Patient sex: F
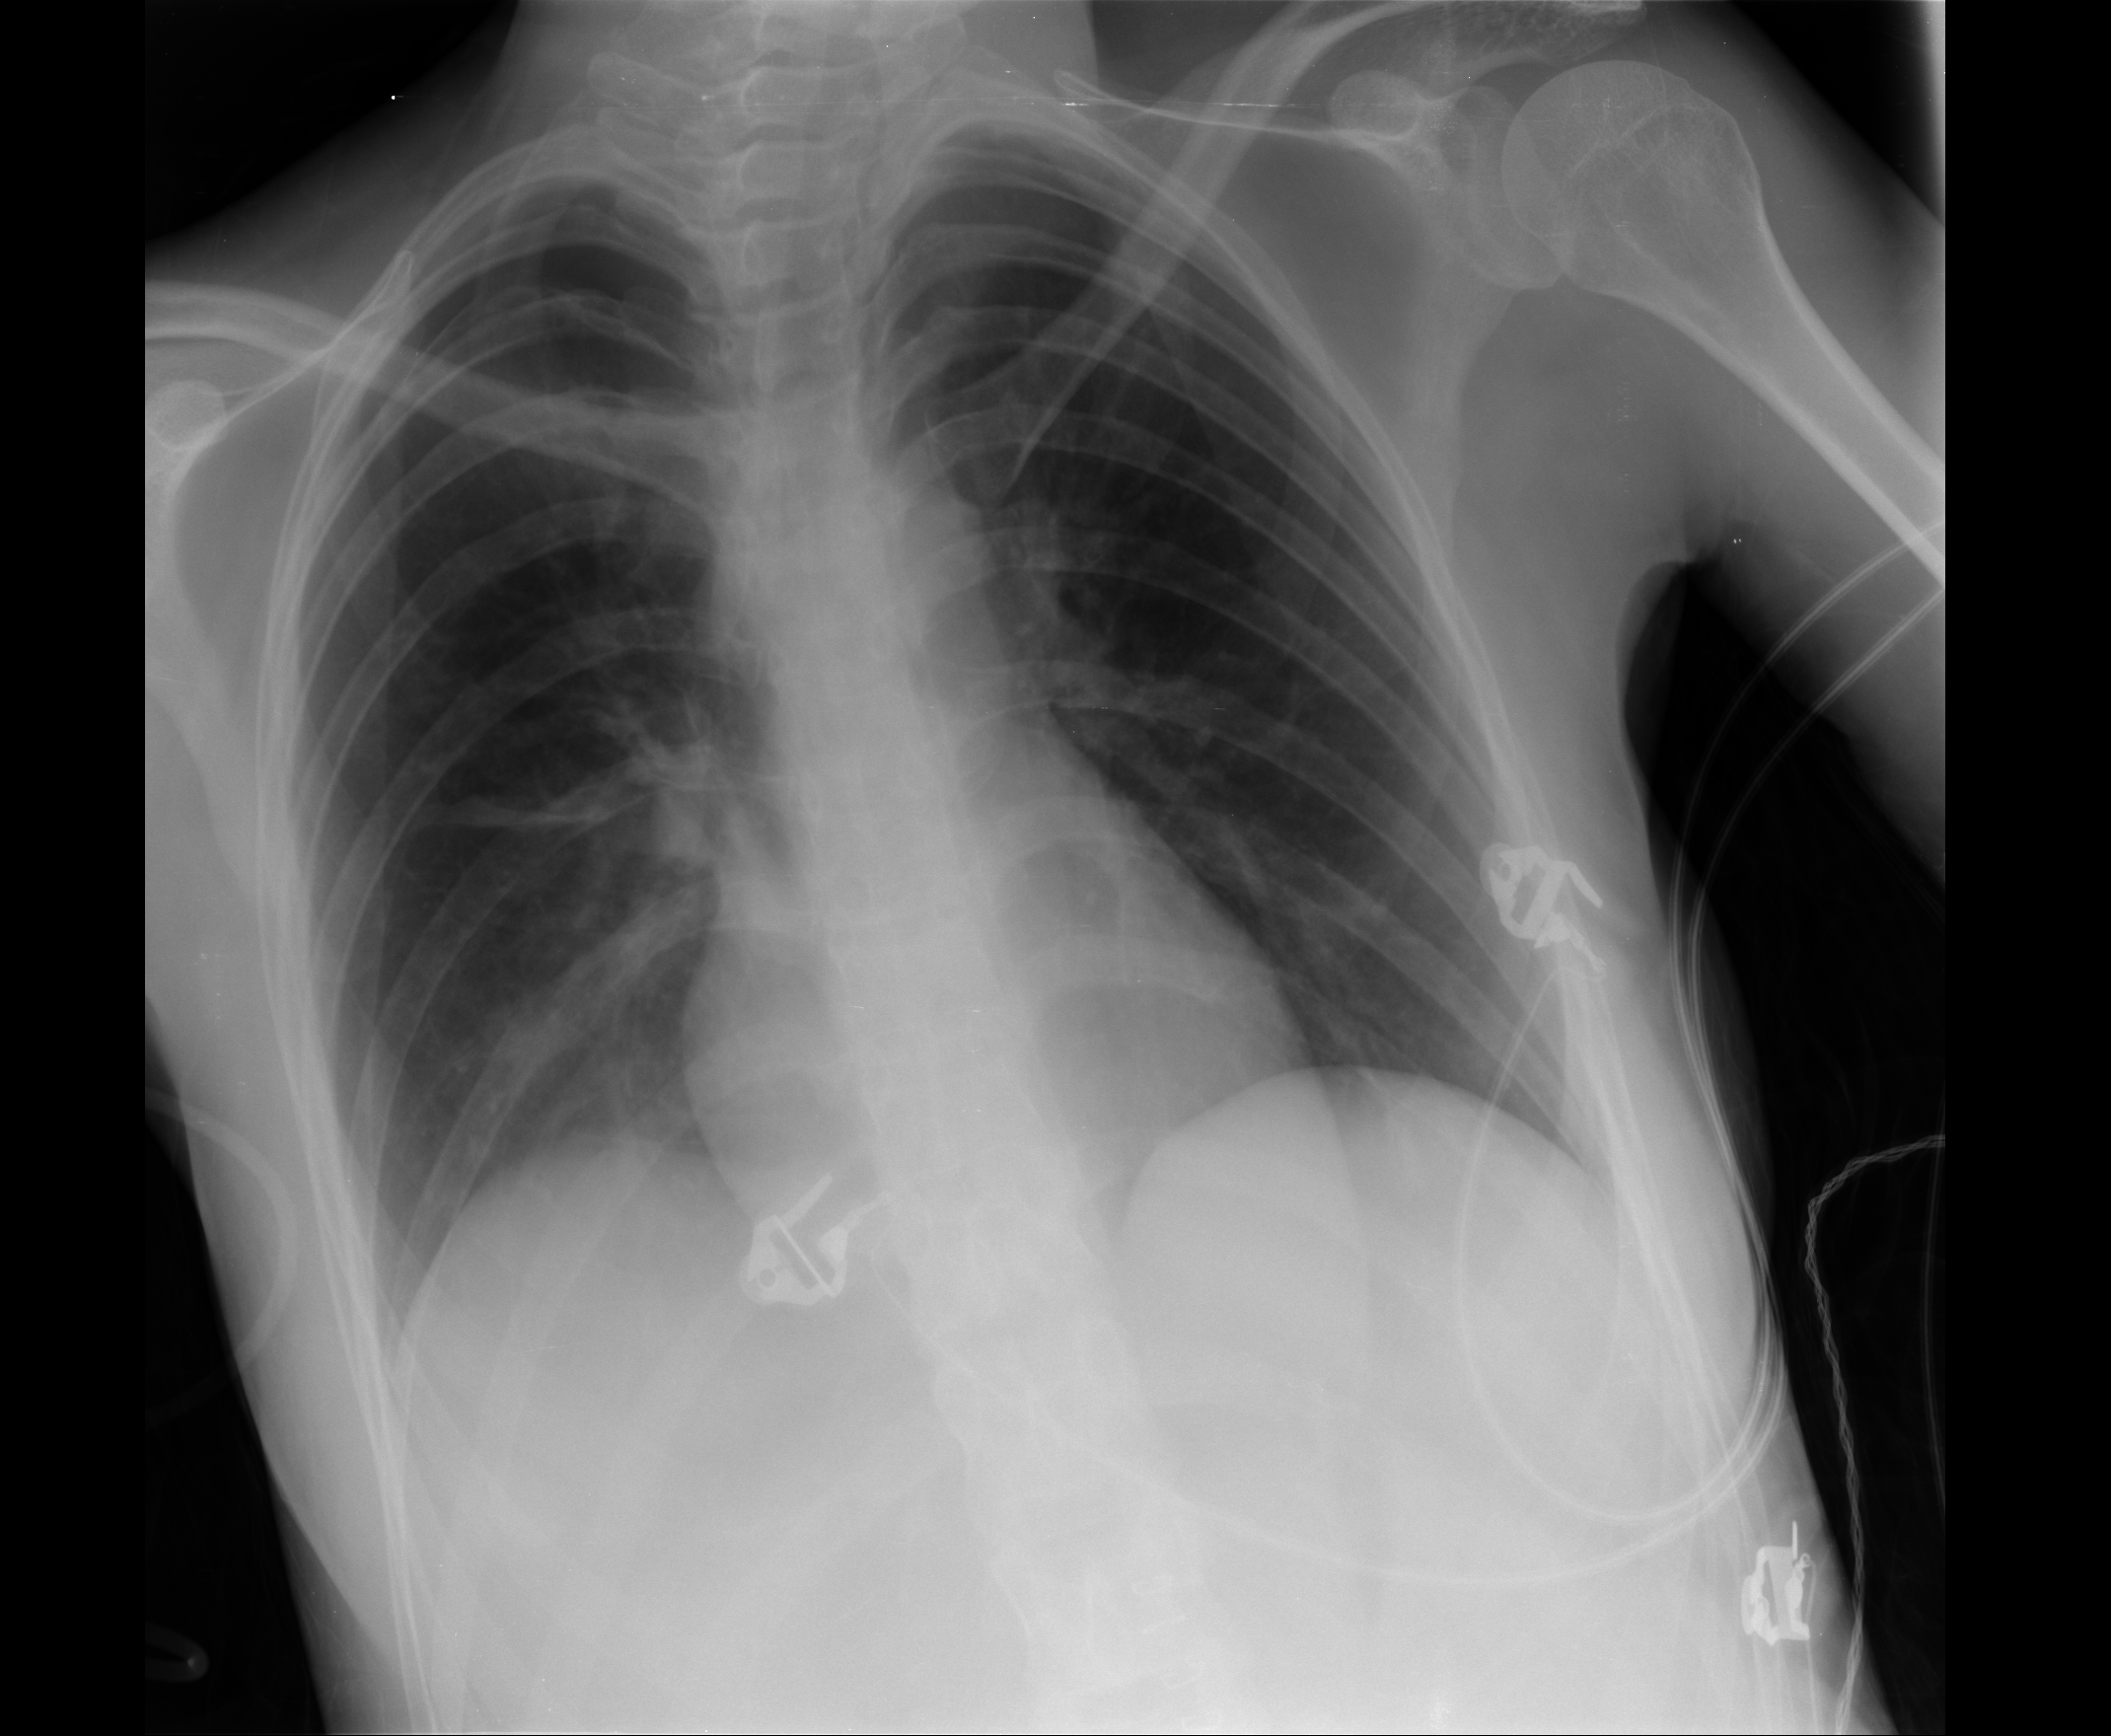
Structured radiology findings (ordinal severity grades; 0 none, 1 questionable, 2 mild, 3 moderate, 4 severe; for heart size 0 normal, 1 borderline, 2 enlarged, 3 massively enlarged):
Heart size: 0
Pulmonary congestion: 1
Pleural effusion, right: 3
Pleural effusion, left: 1
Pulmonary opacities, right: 0
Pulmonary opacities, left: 0
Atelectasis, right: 1
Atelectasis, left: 2